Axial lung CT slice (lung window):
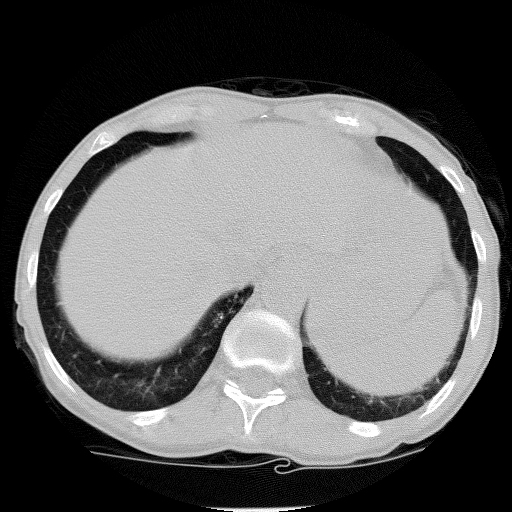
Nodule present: no